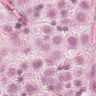
Metastatic tissue present: yes